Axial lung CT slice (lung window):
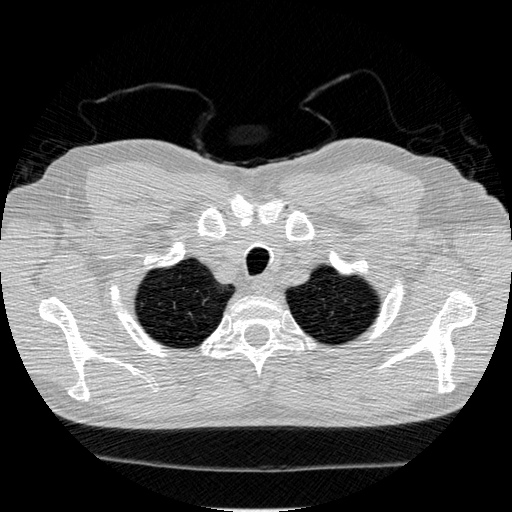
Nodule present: no